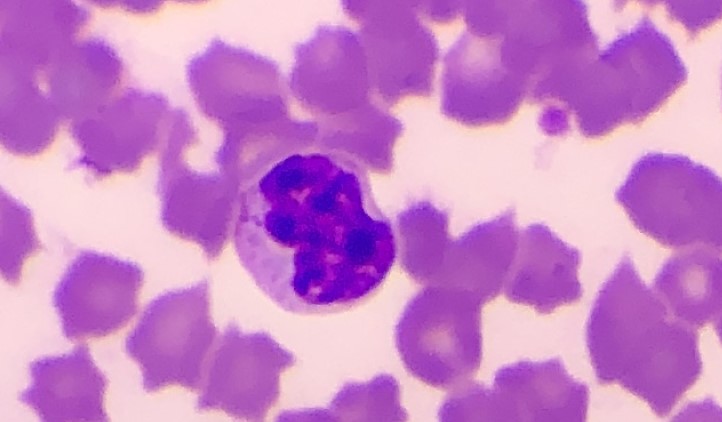
White blood cell type: Monocyte